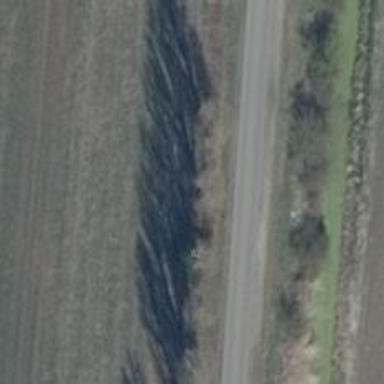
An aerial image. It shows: Unclassified paved road.